三年级 · 算术
得数的大小把下列算式排一排。

$29+37$
)$<($
$60-29)$

(
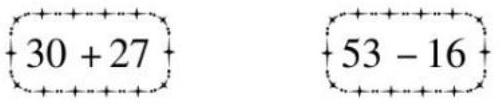
答案: 解$60-29<53-16<30+27<29+37$